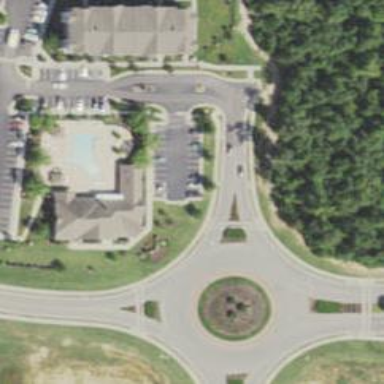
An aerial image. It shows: Marked crossing on the road.